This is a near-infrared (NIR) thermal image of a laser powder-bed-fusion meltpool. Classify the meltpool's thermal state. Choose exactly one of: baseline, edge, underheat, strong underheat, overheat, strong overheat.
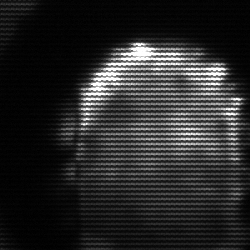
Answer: baseline